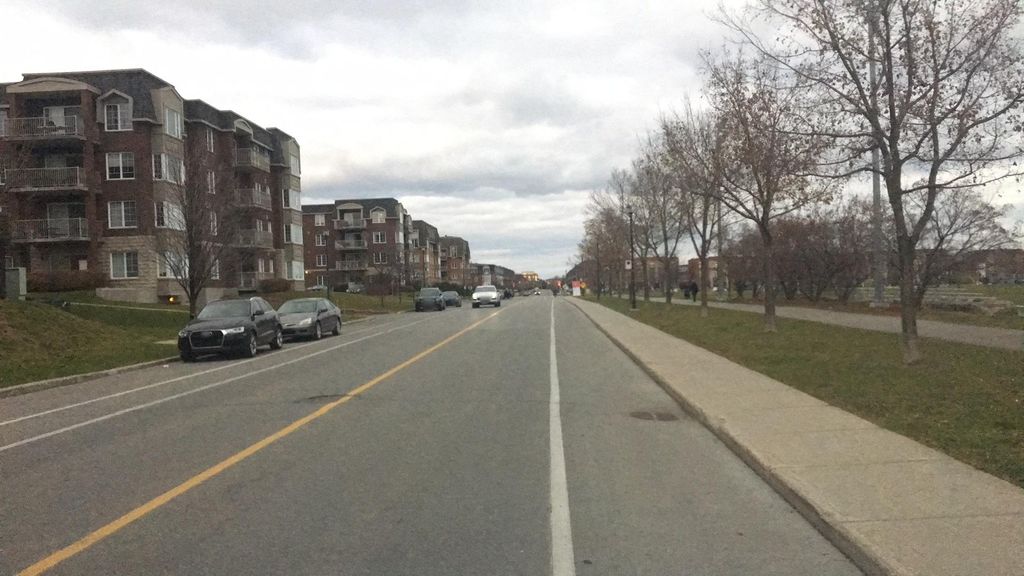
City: montreal